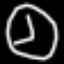
Label: clock